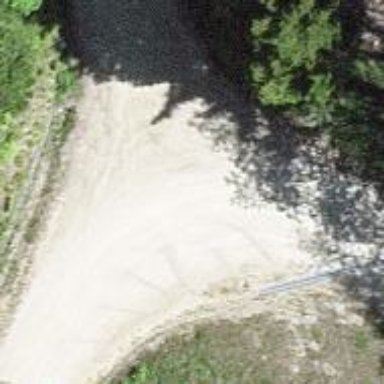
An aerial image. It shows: Service road with gravel surface.